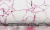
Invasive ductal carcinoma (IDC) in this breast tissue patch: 0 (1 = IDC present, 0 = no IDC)